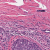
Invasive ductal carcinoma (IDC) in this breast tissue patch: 0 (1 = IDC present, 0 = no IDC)